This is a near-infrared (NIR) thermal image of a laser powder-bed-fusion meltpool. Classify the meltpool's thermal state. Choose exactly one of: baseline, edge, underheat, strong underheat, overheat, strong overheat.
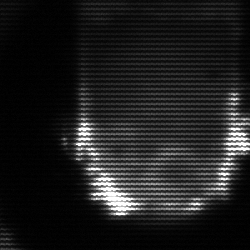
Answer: baseline